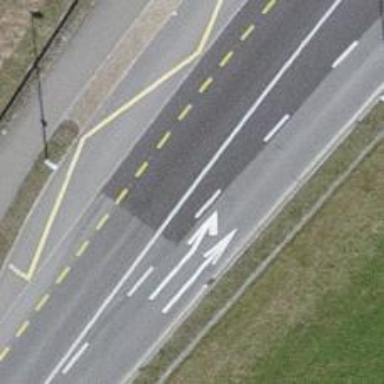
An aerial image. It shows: Secondary road with designated cycle lane on the left.